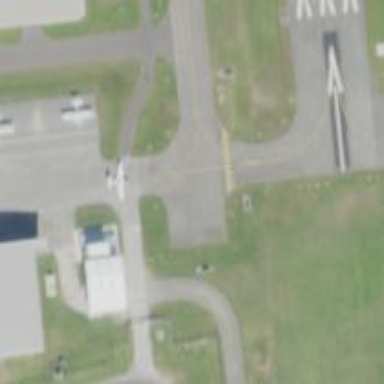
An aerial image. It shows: View of taxiway at the airport.